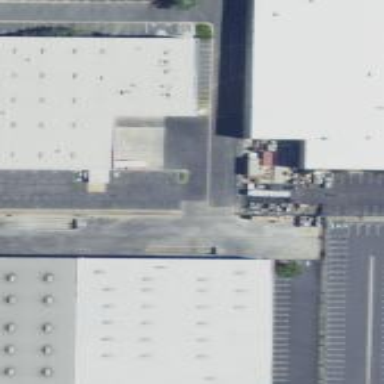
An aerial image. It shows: Warehouse building.